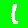
Digit: 1